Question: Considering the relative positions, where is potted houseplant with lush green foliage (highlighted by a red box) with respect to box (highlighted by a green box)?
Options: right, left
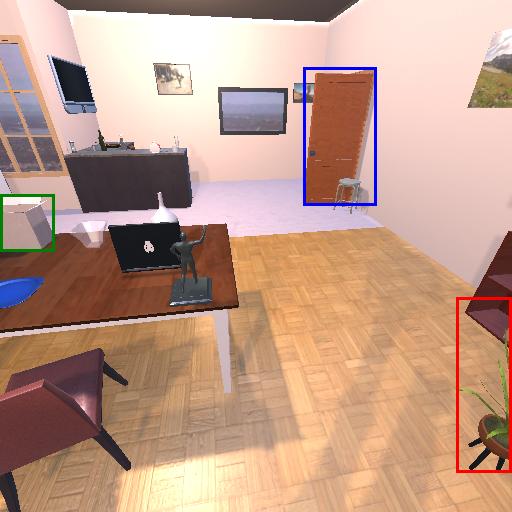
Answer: right